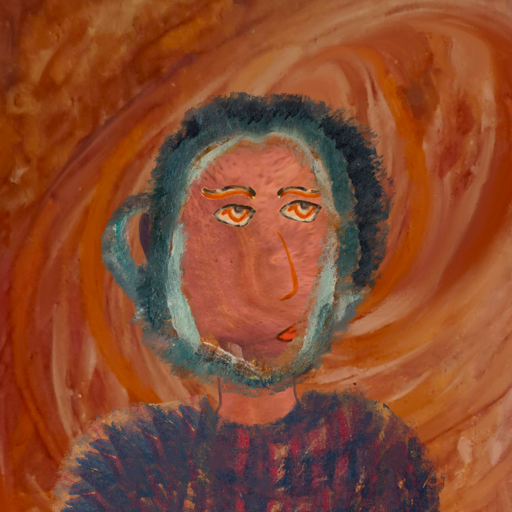
Background: Pious_Lady, Head And Neck Side: Mother_And_Son_Mother, Face Side: Experience, Bust: In_The_Sun, Hair Side: Boggyland, Head Accessory: Blank, Second Necklace: Blank, Necklace: Blank, Baby: Blank